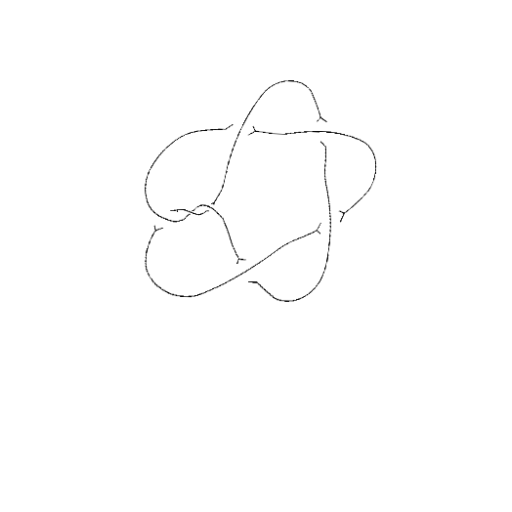
Crossing number: 7